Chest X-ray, AP view. Patient: 60 years old, sex M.
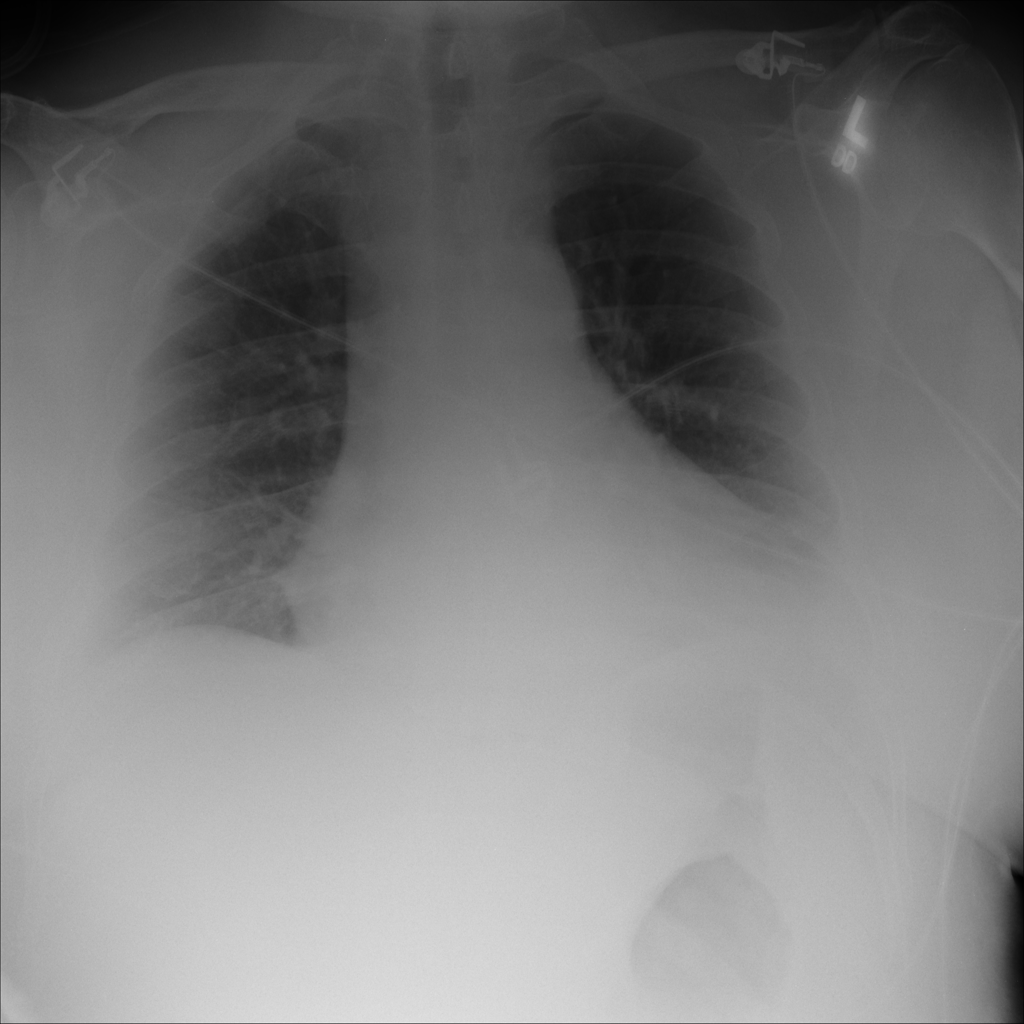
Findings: No Finding